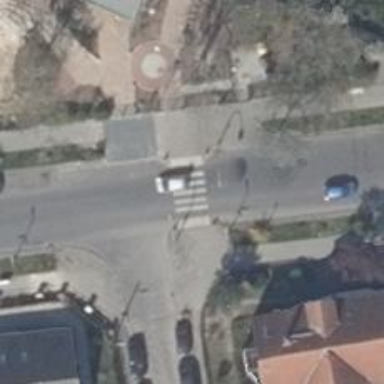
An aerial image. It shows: Marked crossing with zebra markings and kerb extensions on both sides.